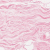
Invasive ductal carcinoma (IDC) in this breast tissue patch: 0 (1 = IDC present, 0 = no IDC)